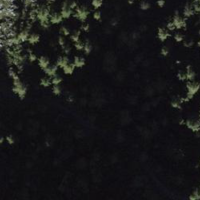
EUNIS habitat code: 44
Species observed at this site:
Saxifraga rotundifolia
Astrantia minor